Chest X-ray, AP view. Patient: 42 years old, sex M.
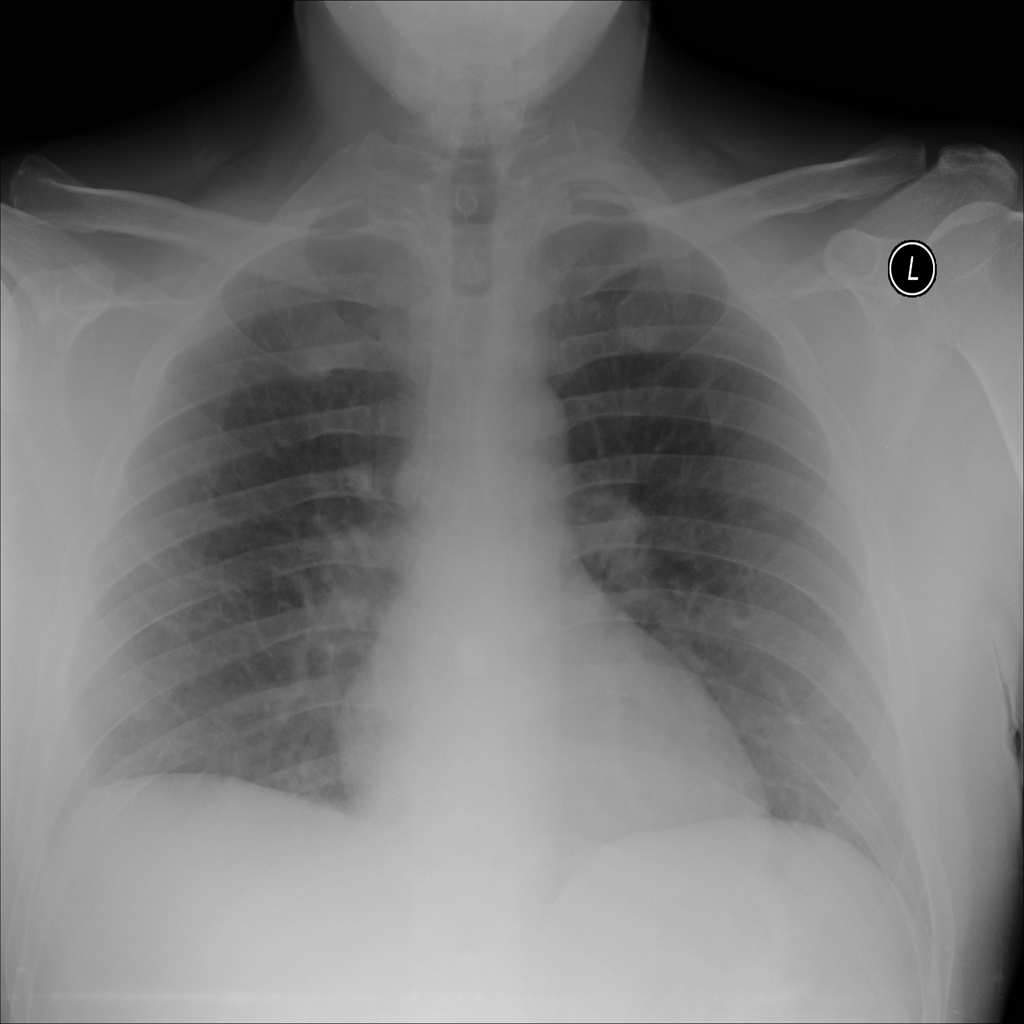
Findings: Consolidation